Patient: sex M, age 75
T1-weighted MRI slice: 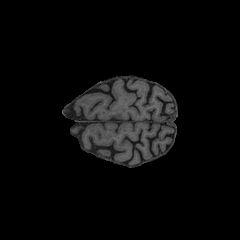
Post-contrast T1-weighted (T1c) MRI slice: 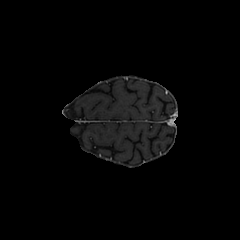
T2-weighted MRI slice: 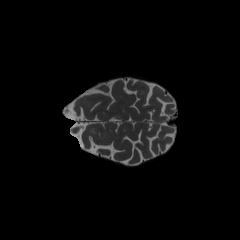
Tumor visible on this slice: no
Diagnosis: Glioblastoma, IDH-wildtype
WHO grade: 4